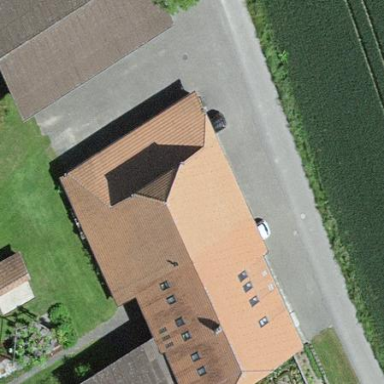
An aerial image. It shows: Farm building.